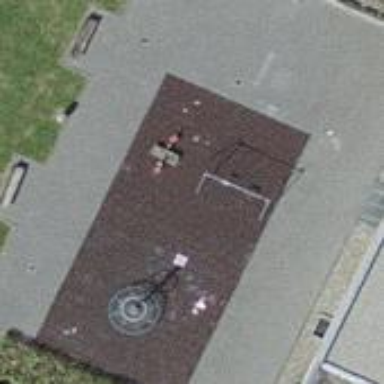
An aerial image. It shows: Playground with springy equipment.